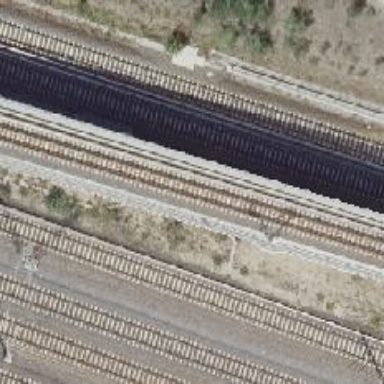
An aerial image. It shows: Railway milestone.